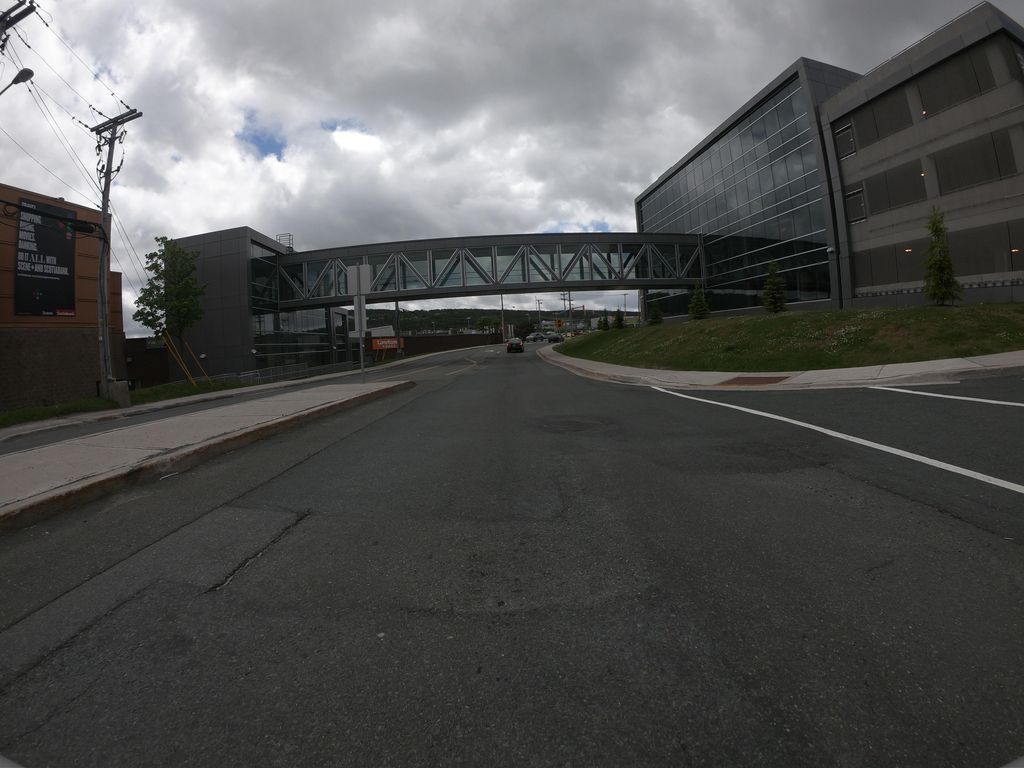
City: st_johns